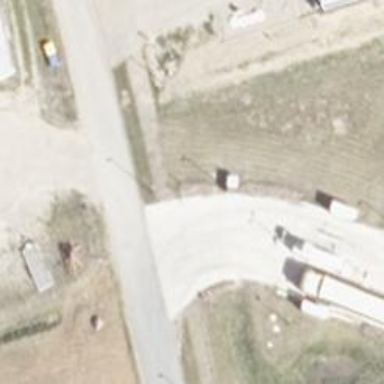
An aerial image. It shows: Concrete service road.